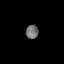
Tissue: lung
Cell type: Epithelial cells
Senescence score: 0.5511
Nuclear area (px): 172
Mean DAPI intensity: 111.18